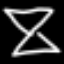
Label: hourglass